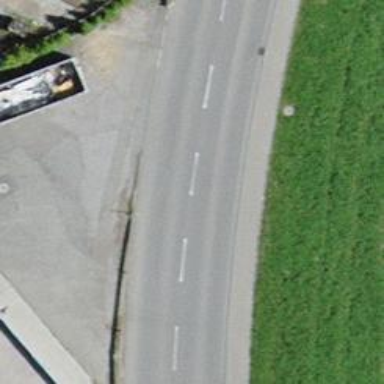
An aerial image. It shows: Unclassified road with asphalt surface.